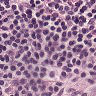
Metastatic tissue present: no